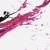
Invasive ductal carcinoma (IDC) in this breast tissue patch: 0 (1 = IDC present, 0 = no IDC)